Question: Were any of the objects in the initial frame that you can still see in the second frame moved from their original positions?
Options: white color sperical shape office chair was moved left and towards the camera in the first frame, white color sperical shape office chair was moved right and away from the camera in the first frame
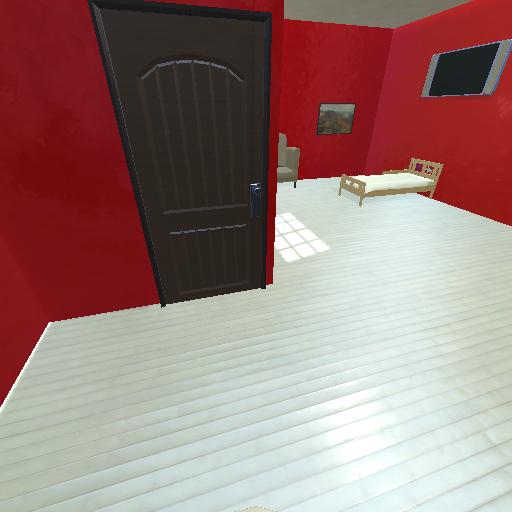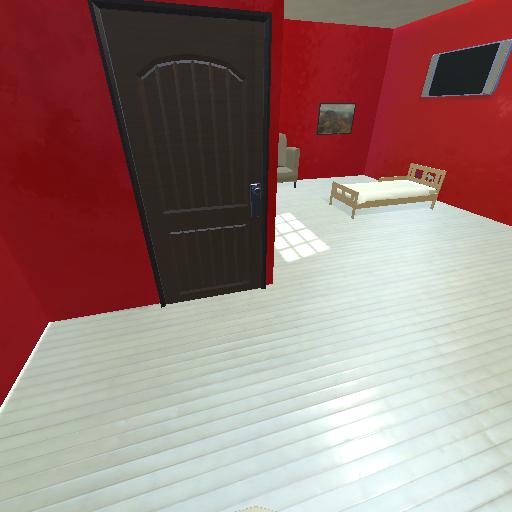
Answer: white color sperical shape office chair was moved left and towards the camera in the first frame